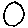
Label: circle